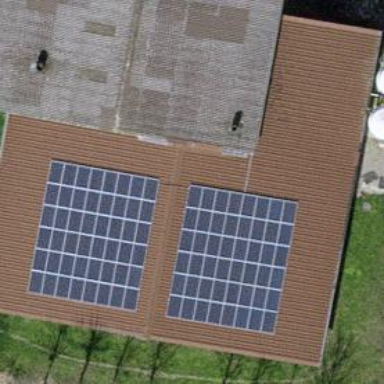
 consisting of solar photovoltaic panels."